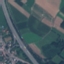
Label: Highway